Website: crate-barrel
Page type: store-pickup
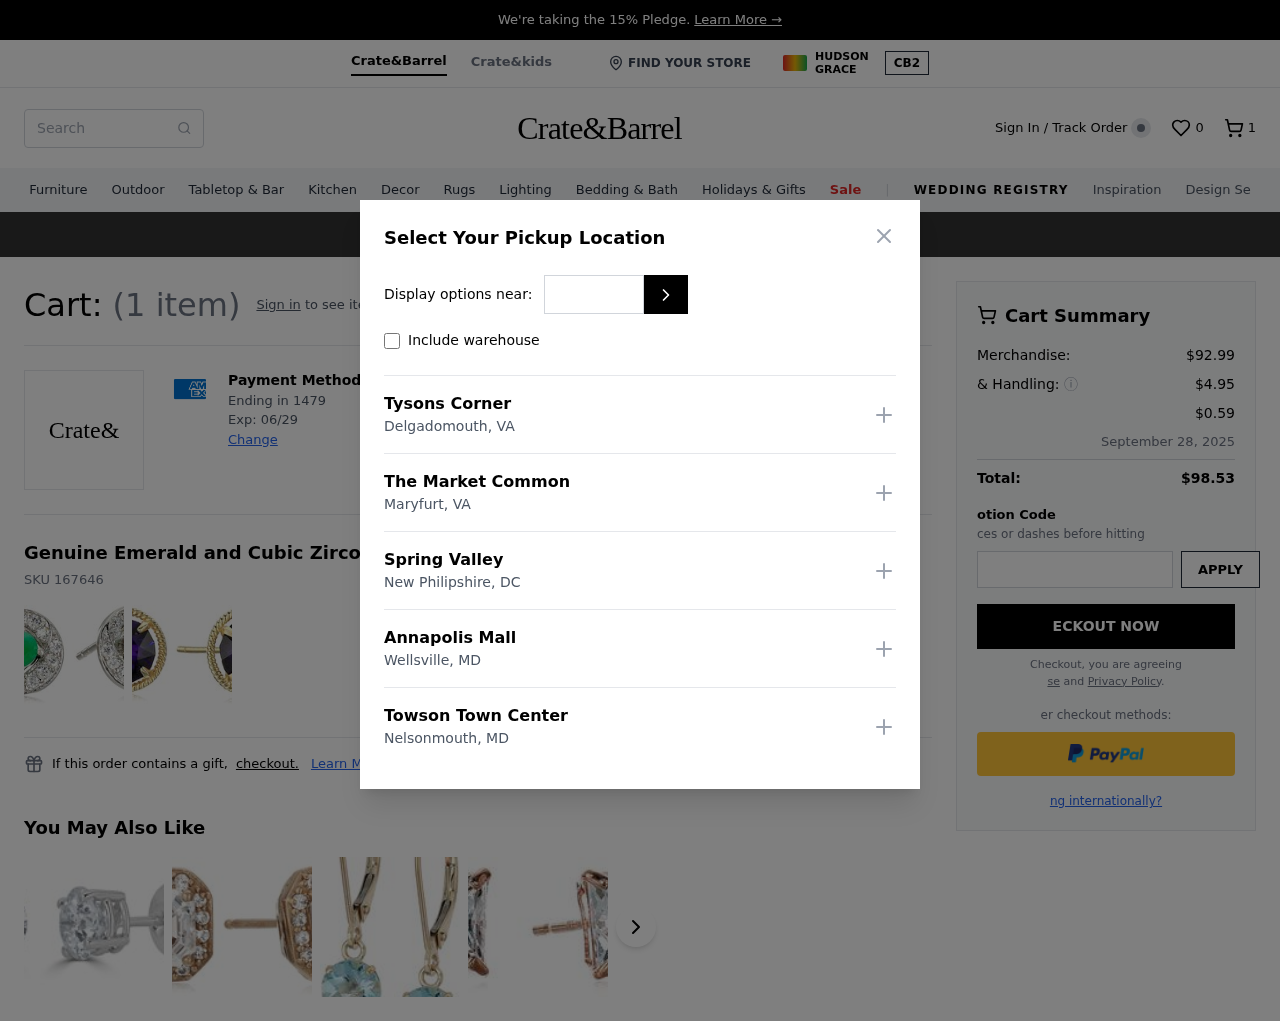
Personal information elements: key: PII_CARD_EXPIRY
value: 06/29
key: PII_CARD_LAST4
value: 1479
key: PII_LOCATION1_CITY
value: Delgadomouth
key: PII_LOCATION1_NAME
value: Tysons Corner
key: PII_LOCATION1_STATE
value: VA
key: PII_LOCATION2_CITY
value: Maryfurt
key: PII_LOCATION2_NAME
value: The Market Common
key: PII_LOCATION2_STATE
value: VA
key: PII_LOCATION3_CITY
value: New Philipshire
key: PII_LOCATION3_NAME
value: Spring Valley
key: PII_LOCATION3_STATE
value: DC
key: PII_LOCATION4_CITY
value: Wellsville
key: PII_LOCATION4_NAME
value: Annapolis Mall
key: PII_LOCATION4_STATE
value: MD
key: PII_LOCATION5_CITY
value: Nelsonmouth
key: PII_LOCATION5_NAME
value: Towson Town Center
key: PII_LOCATION5_STATE
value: MD
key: PII_POSTCODE
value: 50701
Product elements: key: PRODUCT1_NAME
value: Genuine Emerald and Cubic Zirconia Stud Earrings
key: PRODUCT1_SKU
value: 167646
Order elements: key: ORDER_NUM_ITEMS
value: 1
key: ORDER_NUM_ITEMS
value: (1 item)
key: ORDER_SUBTOTAL
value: $92.99
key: ORDER_SHIPPING_COST
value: $4.95
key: ORDER_SURCHARGE
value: $0.59
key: ORDER_DELIVERY_DATE
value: September 28, 2025
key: ORDER_TOTAL
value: $98.53
Search elements: key: HEADER_SEARCH
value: Search
Other elements: key: WISHLIST_NUM_ITEMS
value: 0